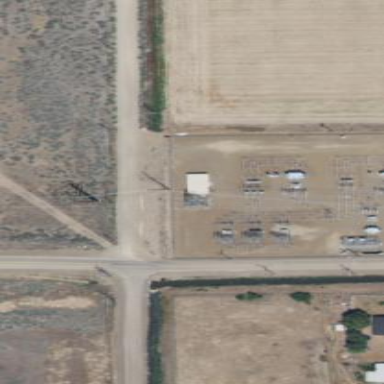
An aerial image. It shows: Power substation.